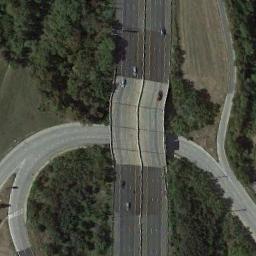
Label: overpass